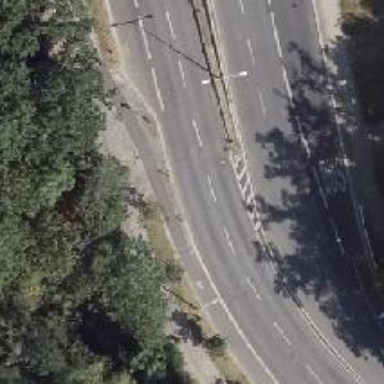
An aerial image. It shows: Secondary road with asphalt surface. It is dual carriageway with cycle track on the right side.